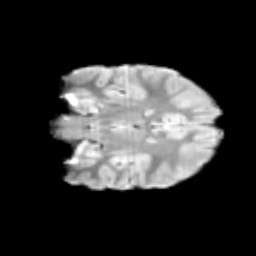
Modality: T2w
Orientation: coronal
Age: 9
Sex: female
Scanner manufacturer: siemens
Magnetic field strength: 3 T
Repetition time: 3.8 s
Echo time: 0.07 s